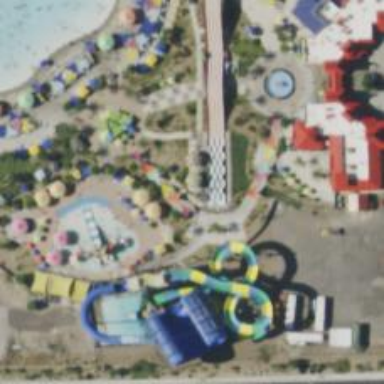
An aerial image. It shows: Water slide attraction.